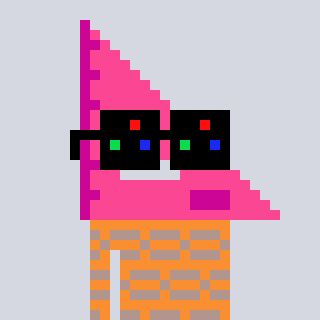
a pixel art character with square black sunglasses, a squadron ruler-shaped head and a orange-colored body on a cool background